Question: I have been trying for most of the weekend to try and figure out how to retrieve data using Node-Red on a Raspberry Pi from the 'Data Storage' on The Things Network.
If I use Swagger, I can retrieve data, and as a first step, I am trying to replicate this functionality within Node-Red, but I can't seem to get it working.
So far I have setup a simple flow:-
Inject => HTTP Get Request => Debug output.
I have tried setting various ways in the inject node, but no matter what I try and do I get 'Not Authorised'. I've got the credentials
"Content-Type":"application/json"
"Authorization":"key ttn-account-v2.hKfO9VxxxxxxxxxxxxxxxxxxxxxfwZFU6G4A080s"
I've put these in the msg.header, the msg.payload, and others, without any really success.
I would really appreciate any ideas on how to get it to work.
Edit: As requested, here is info as to how I am setting the data.
The inject node has properties that are setting the msg.
.
I have tried a few different combinations, but no success.
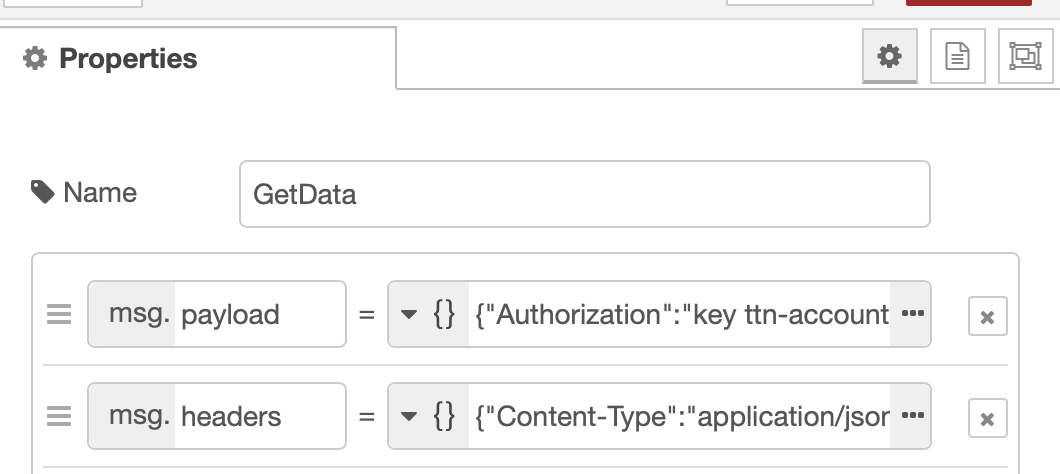
Answer: 'msg.headers' should contain both the 'Content-Type' and the 'Authorization' values
e.g.
'''
{
"Authorization": "key ttn-account-v2.hKfO9VxxxxxxxxxxxxxxxxxxxxxfwZFU6G4A080s",
"Content-Type": "application/json"
}
'''